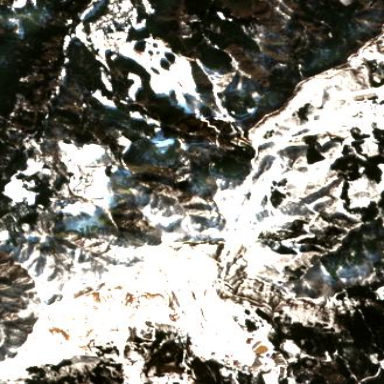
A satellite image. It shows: Area designated for winter sports.